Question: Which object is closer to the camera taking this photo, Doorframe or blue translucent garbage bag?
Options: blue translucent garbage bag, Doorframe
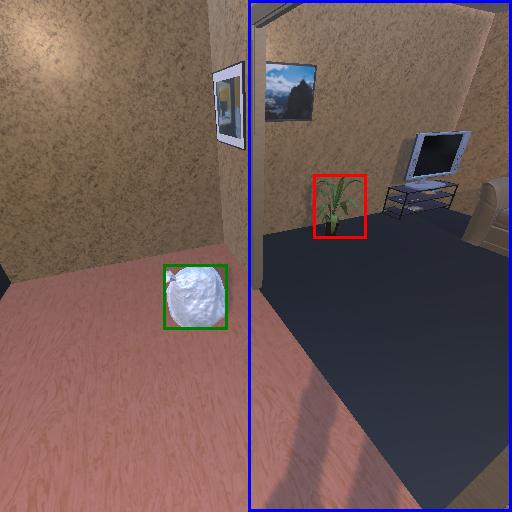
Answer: blue translucent garbage bag